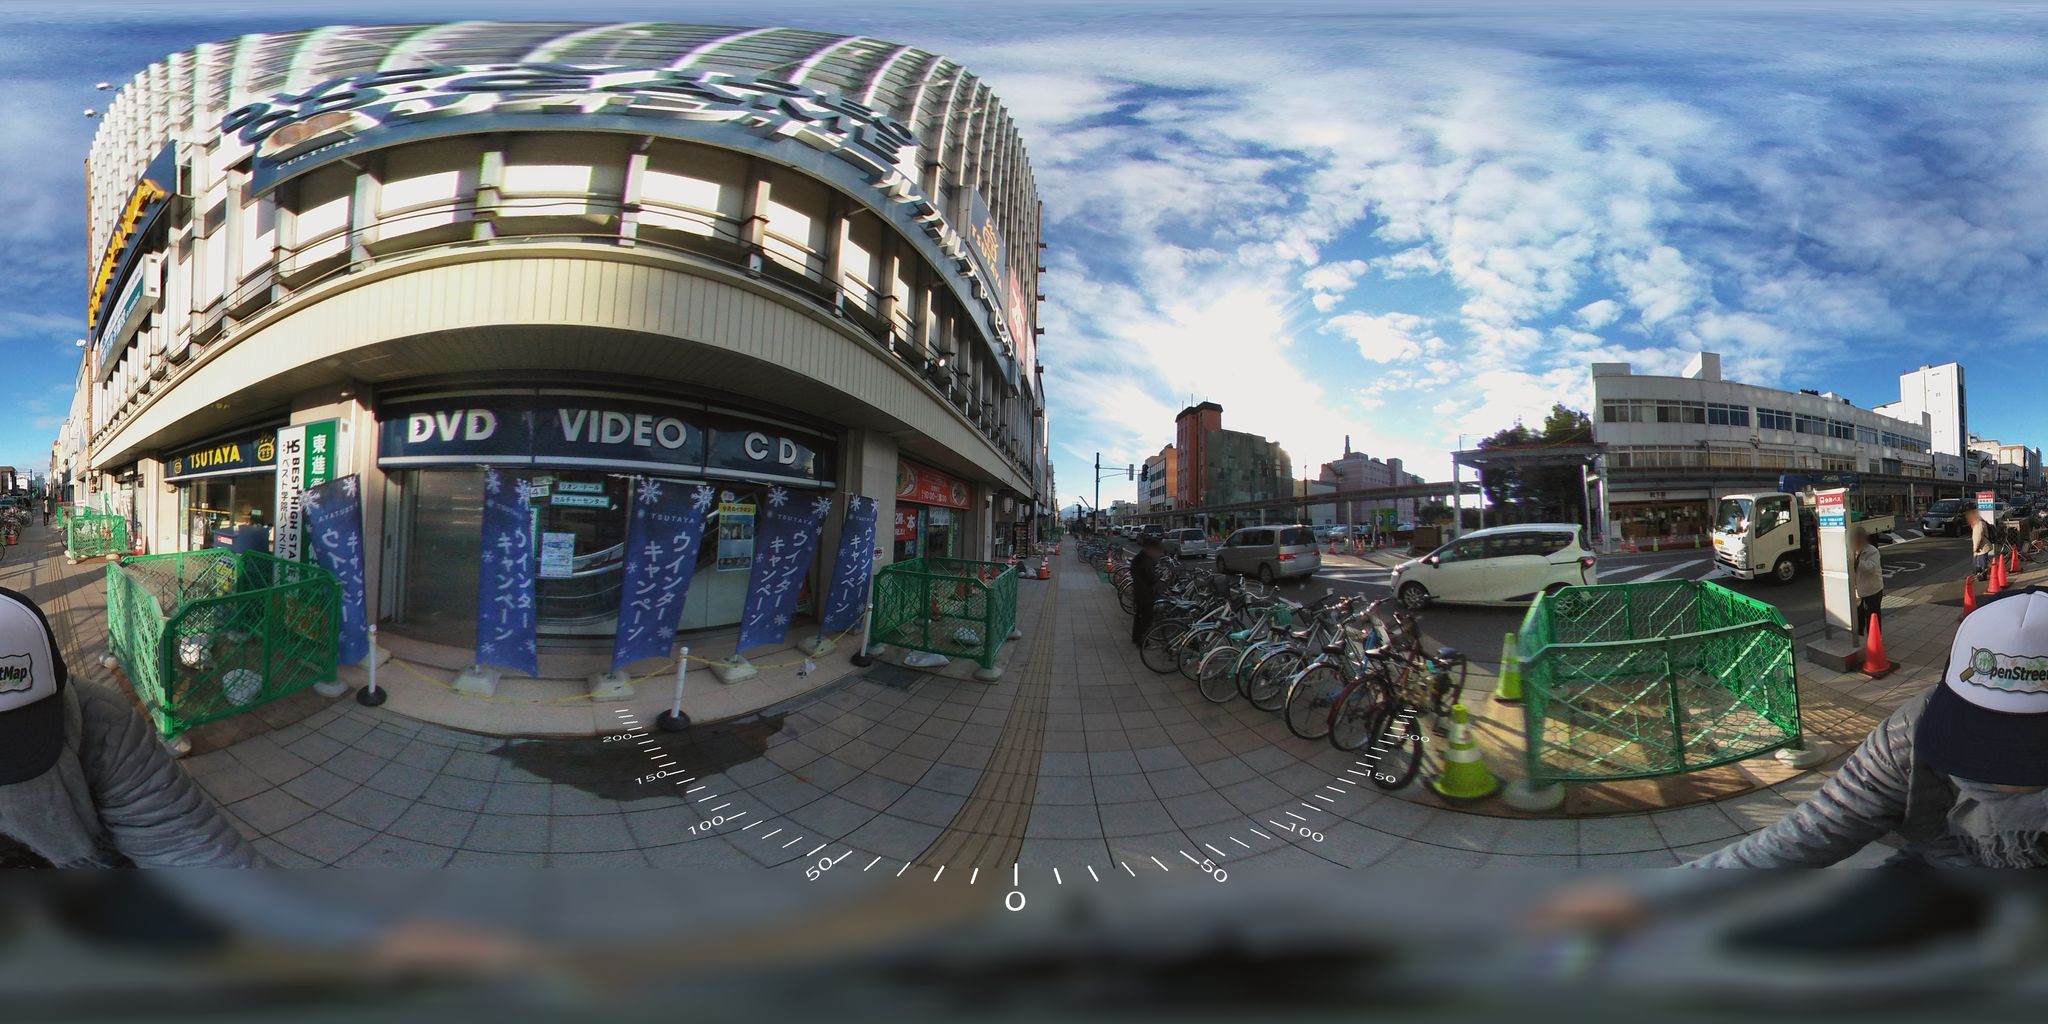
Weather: snowy
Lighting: day
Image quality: good
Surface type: cycling surface
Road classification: trunk
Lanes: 2.0
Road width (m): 4.2
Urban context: urban centre
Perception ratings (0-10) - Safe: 3.05, Lively: 6.76, Beautiful: 8.73, Boring: 4.47, Depressing: 4.81, Wealthy: 1.94